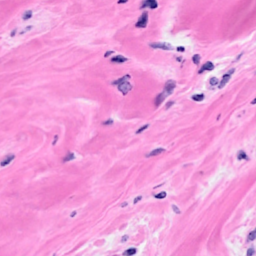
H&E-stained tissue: Breast